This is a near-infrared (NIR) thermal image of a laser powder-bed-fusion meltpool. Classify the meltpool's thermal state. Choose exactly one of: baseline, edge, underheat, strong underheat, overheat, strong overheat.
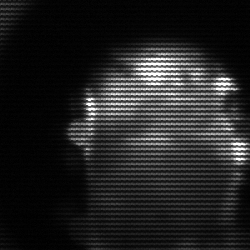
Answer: baseline